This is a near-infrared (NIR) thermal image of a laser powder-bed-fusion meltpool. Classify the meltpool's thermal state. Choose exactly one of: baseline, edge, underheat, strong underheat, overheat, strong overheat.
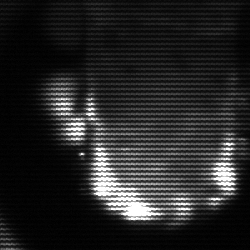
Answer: baseline